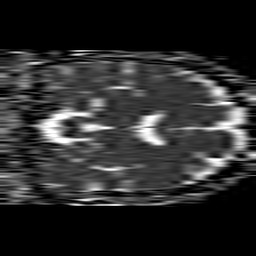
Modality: ADC
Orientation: coronal
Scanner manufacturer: philips
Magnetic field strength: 1.5 T
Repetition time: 4.6 s
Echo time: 0.08631 s